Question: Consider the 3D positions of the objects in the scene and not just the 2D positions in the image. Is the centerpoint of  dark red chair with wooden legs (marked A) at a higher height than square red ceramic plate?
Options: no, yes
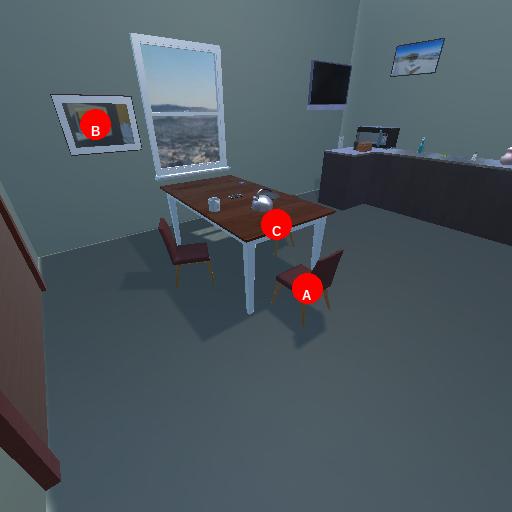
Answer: no